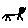
Label: cat